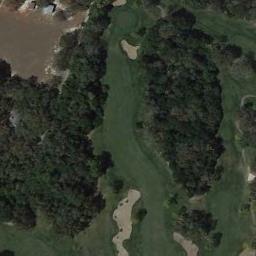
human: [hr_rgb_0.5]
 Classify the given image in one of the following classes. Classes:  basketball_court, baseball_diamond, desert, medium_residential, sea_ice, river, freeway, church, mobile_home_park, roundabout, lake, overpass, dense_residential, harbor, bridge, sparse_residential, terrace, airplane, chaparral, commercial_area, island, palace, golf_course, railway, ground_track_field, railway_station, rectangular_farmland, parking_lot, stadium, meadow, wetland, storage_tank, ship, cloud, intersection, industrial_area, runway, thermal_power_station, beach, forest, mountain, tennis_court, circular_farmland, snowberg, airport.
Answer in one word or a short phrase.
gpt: golf_course